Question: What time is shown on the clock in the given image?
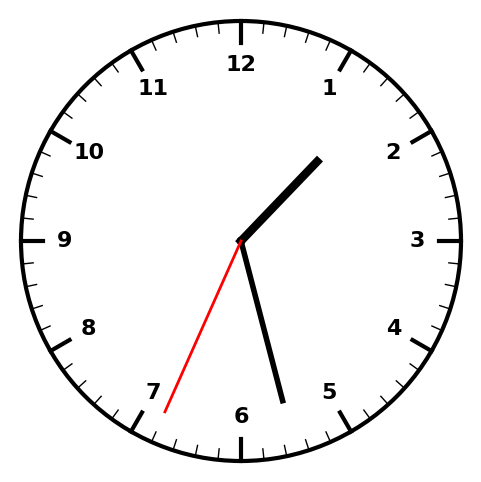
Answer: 01:27:34